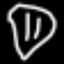
Label: diamond